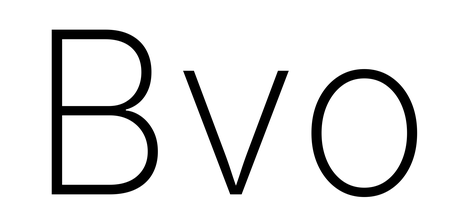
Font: Inter_ExtraLight